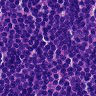
Metastatic tissue present: no